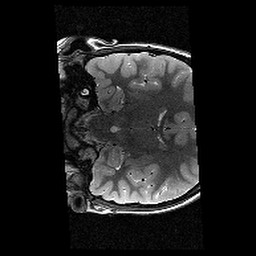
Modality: T2w
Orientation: coronal
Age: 11
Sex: female
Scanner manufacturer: siemens
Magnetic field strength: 3 T
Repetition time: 9.23 s
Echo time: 0.067 s